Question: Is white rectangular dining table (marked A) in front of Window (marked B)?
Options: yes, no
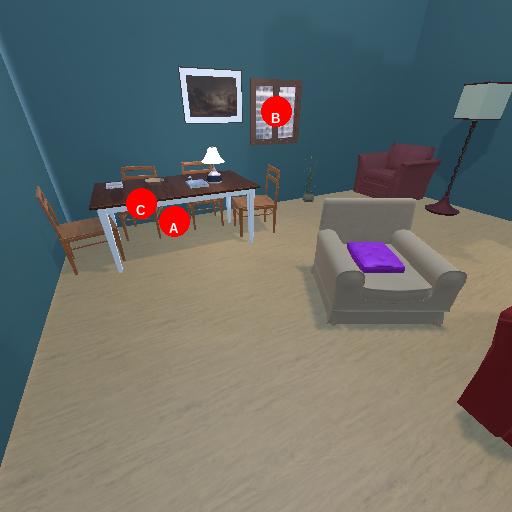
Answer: yes